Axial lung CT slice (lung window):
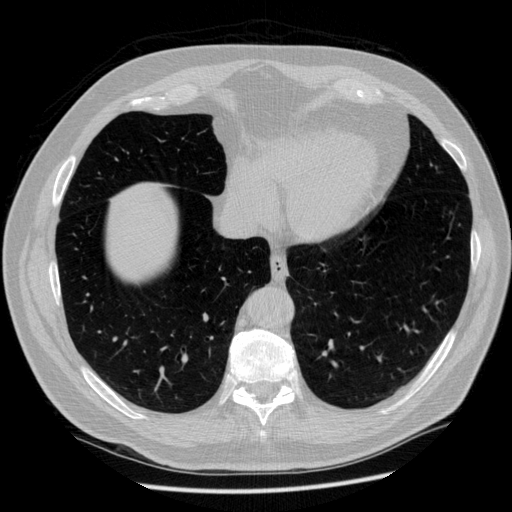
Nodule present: no